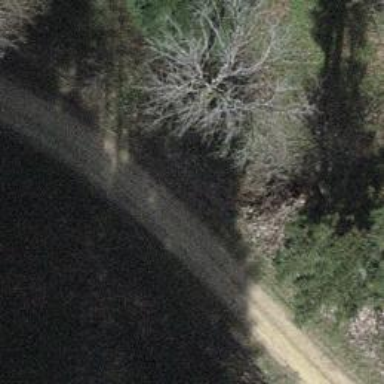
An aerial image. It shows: Gravel track with grade3 tracktype.